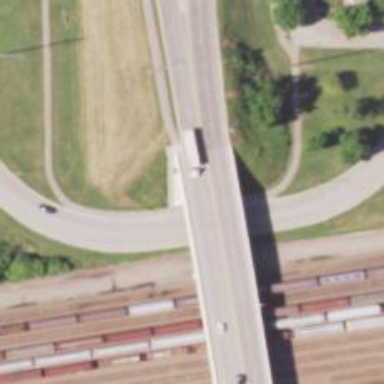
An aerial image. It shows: Viaduct bridge on trunk highway.